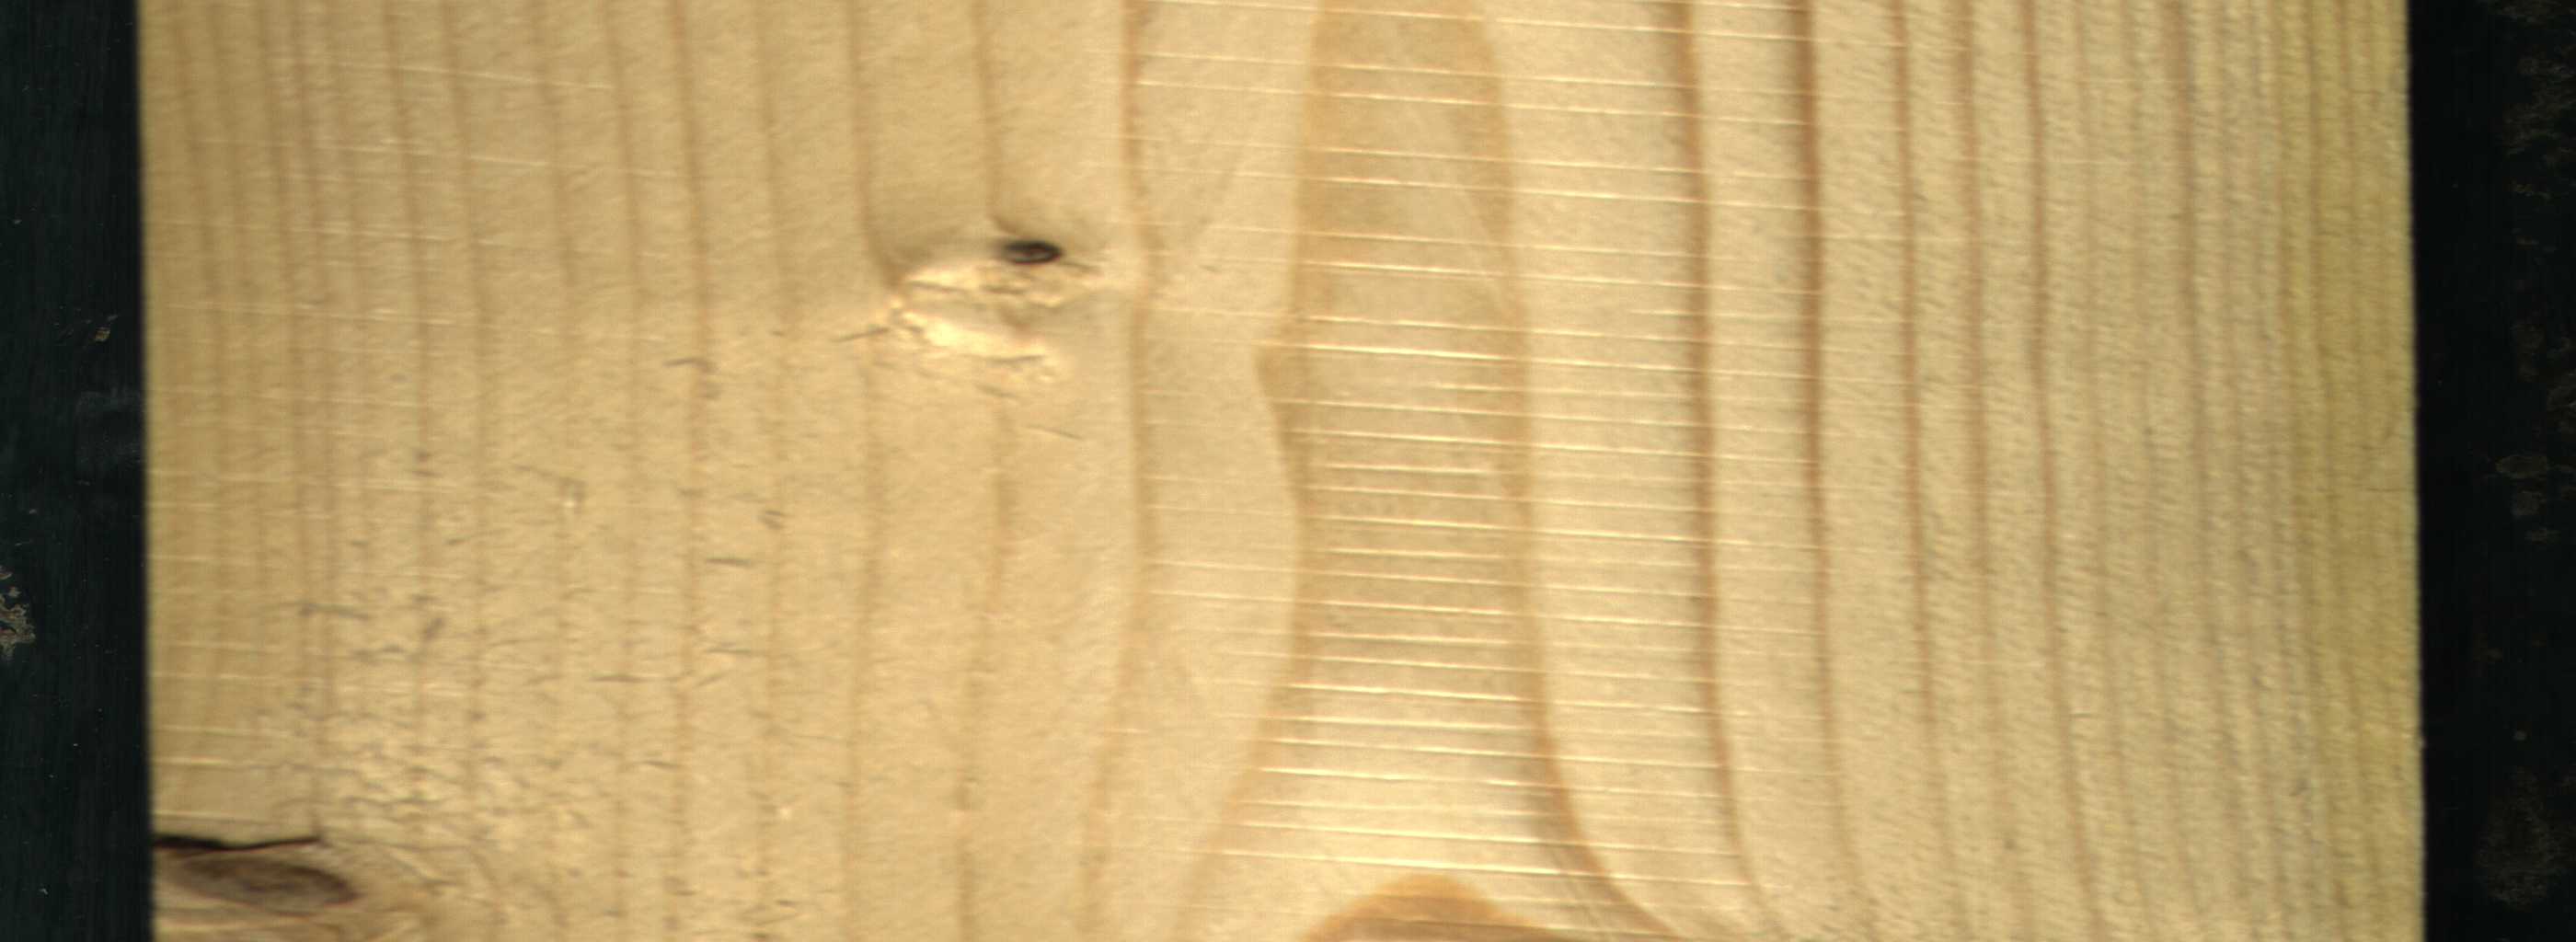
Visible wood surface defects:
Knot_missing
Dead_Knot
Live_Knot